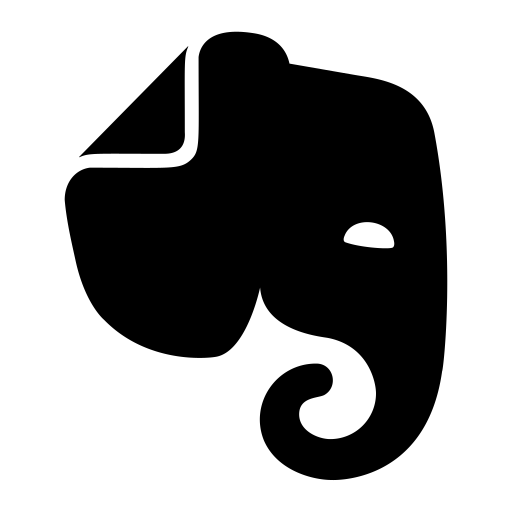
Tags: icon, FontAwesome, fa-icon, brand, evernote